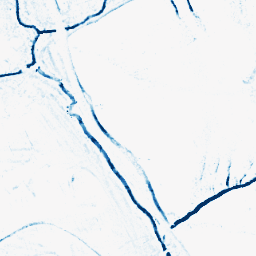
Category: morphological
Decomposition family: morphological_ellipse
Decomposition parameters: operation: closing
width: 5
height: 5
Upsampling method: linear_exact
Upsampling parameters: scale: 8
Upsampling scale: 8